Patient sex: M
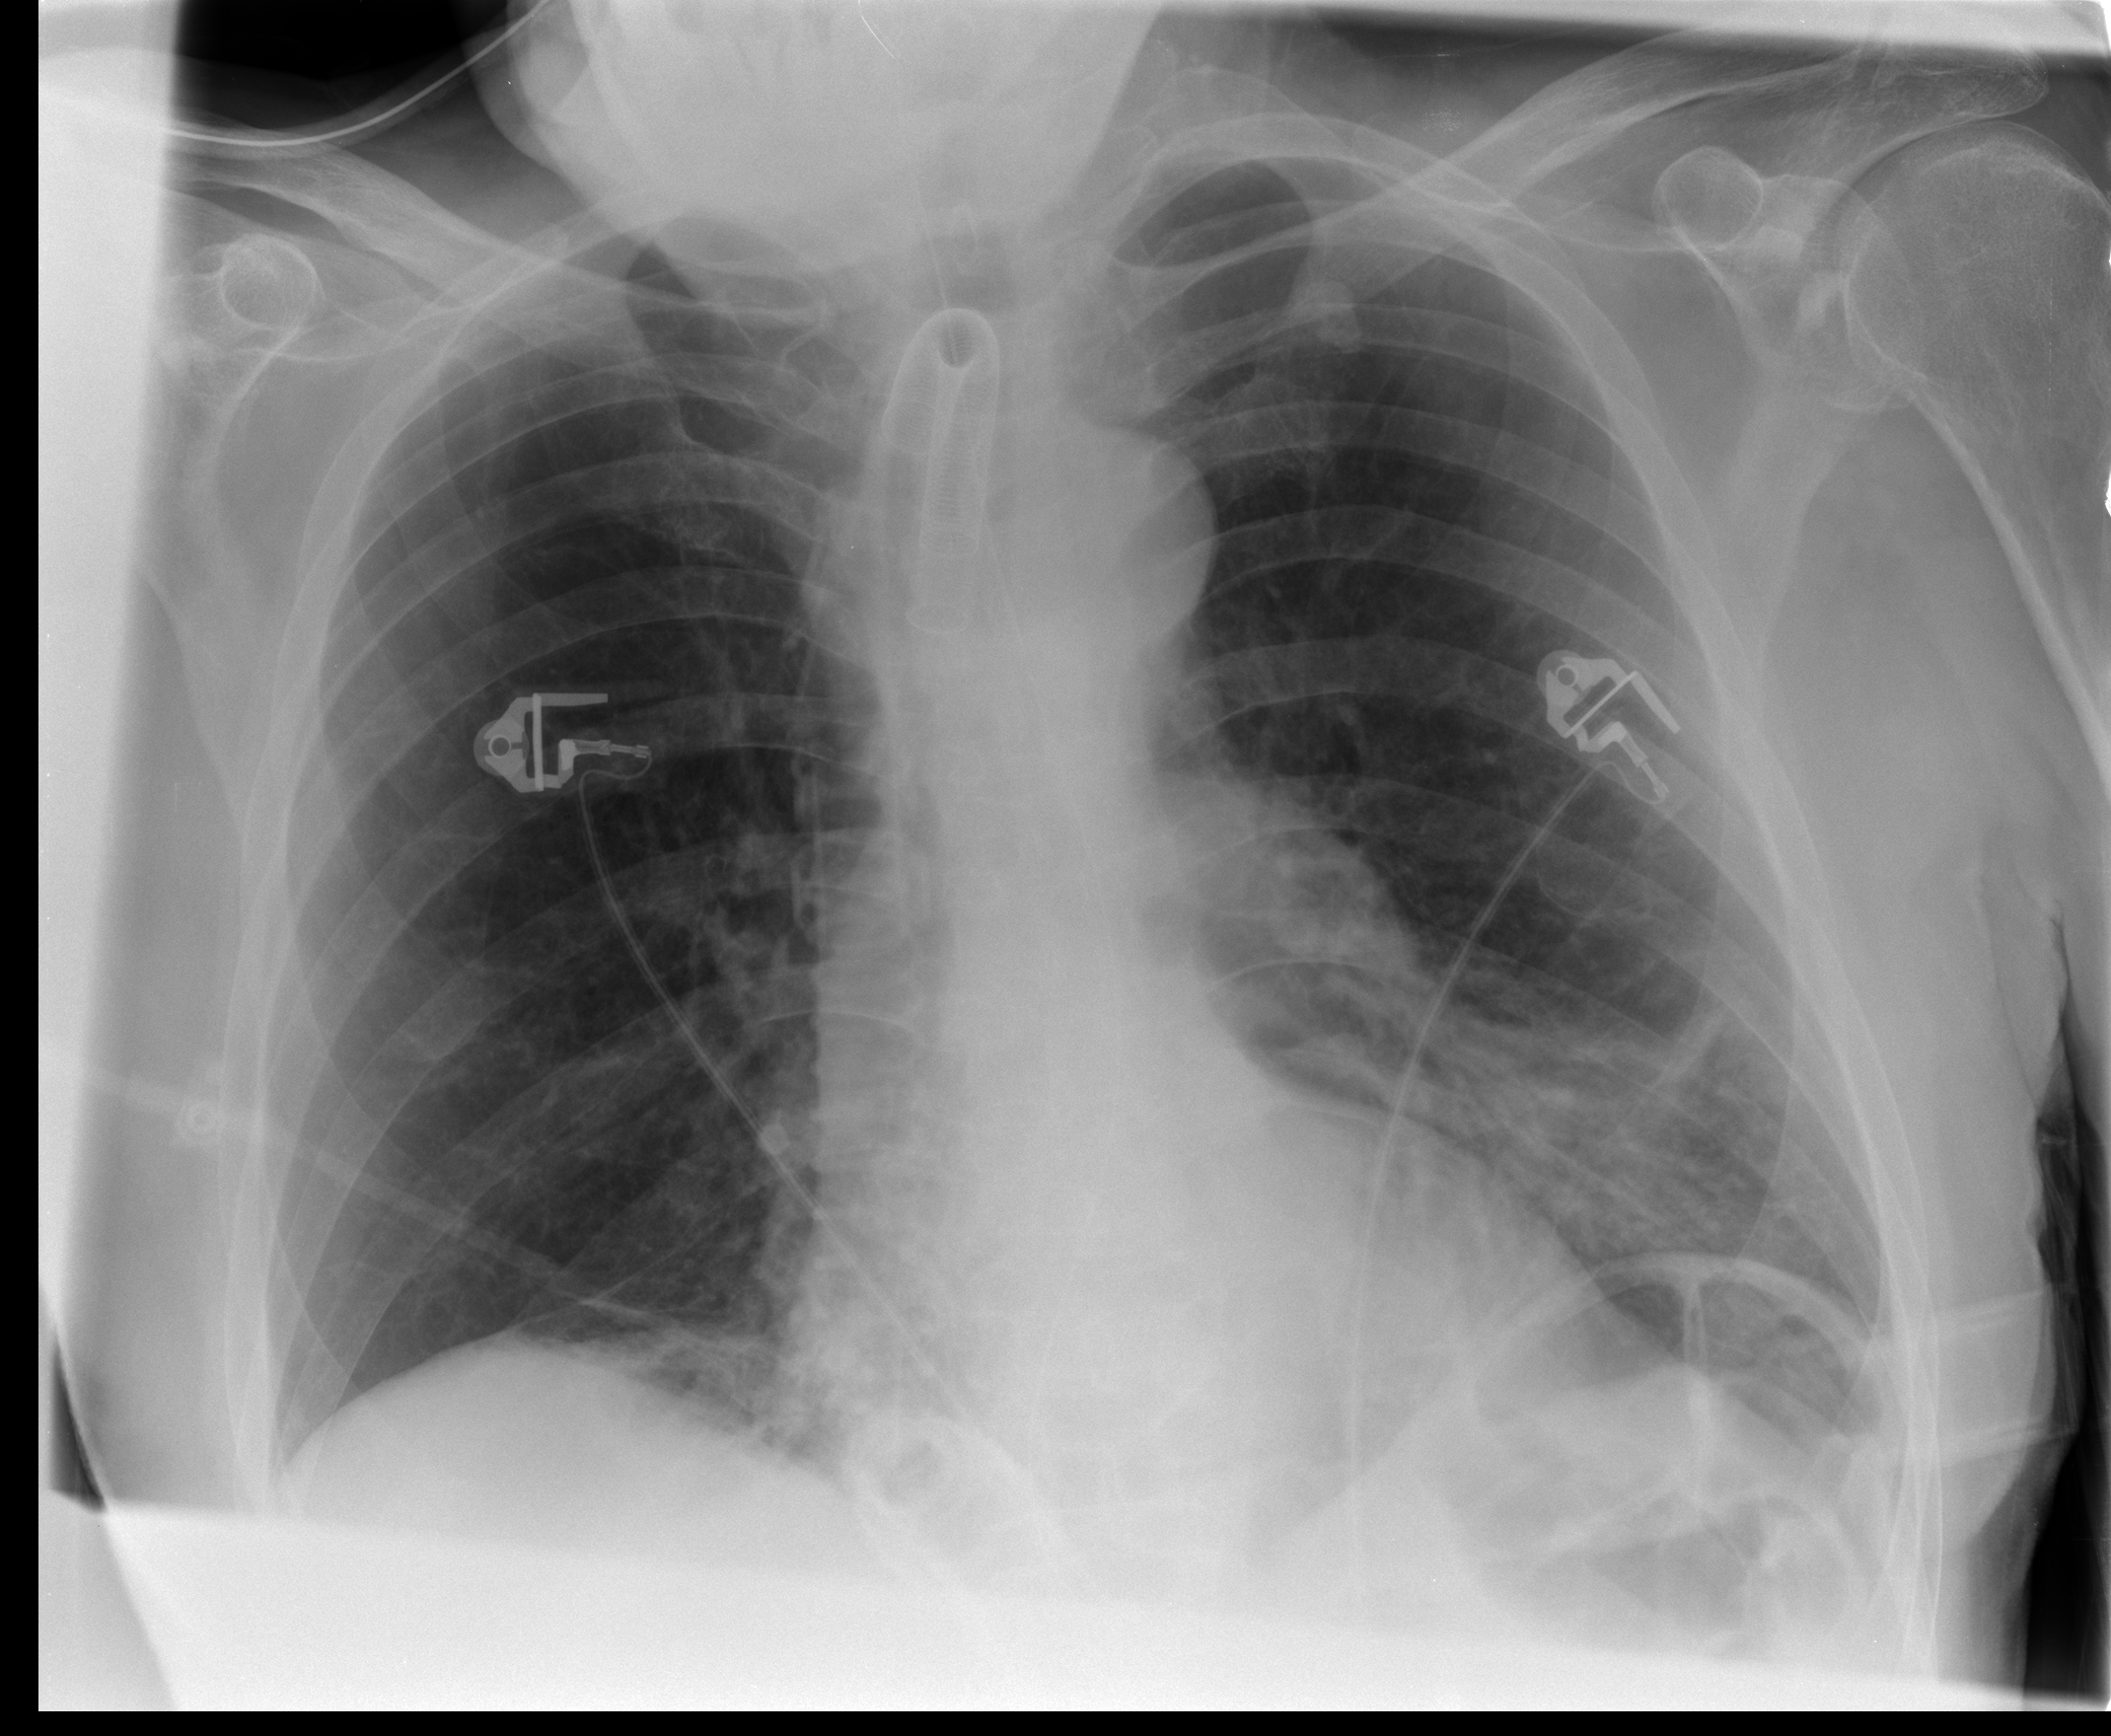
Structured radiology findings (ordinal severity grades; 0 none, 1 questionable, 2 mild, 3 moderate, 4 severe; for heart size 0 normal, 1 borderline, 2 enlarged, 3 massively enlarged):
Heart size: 2
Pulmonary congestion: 0
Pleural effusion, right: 0
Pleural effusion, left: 0
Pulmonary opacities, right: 0
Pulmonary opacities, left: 2
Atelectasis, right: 2
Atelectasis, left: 2